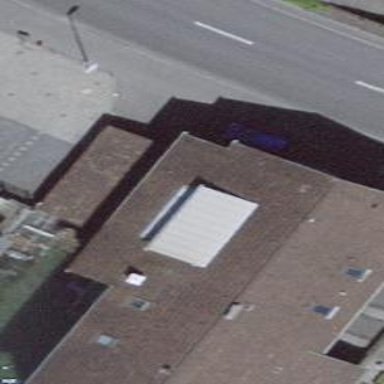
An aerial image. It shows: Garage.